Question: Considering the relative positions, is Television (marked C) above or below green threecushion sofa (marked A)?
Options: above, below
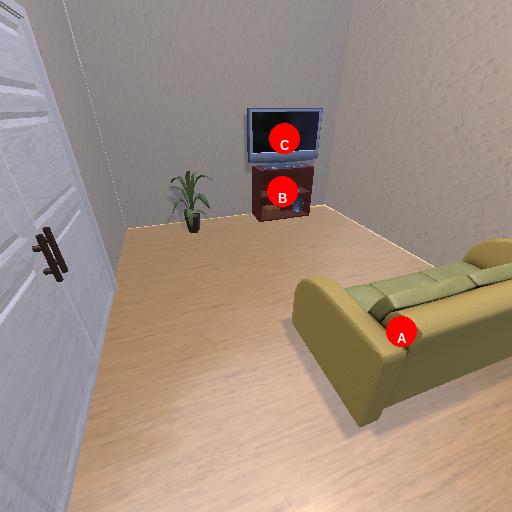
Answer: above